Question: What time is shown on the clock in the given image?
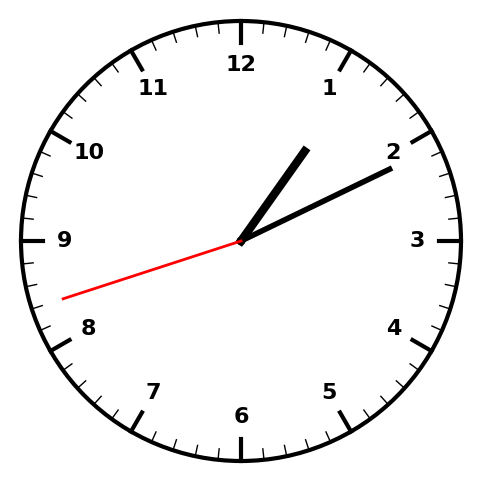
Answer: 01:10:42